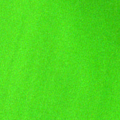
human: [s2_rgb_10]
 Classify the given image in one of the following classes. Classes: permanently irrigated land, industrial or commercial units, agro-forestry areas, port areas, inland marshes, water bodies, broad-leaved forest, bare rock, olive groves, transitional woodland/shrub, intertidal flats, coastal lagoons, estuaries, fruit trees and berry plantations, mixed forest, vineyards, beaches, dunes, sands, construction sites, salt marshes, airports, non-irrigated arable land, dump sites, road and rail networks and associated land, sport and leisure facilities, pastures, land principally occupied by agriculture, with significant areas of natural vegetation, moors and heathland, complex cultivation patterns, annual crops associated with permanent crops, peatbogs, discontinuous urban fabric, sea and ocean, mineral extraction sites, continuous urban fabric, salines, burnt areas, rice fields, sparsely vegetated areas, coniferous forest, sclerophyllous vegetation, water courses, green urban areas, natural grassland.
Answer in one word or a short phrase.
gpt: coastal lagoons